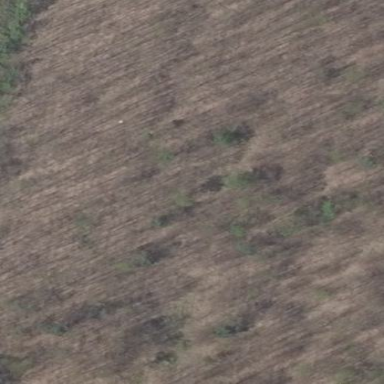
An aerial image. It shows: Patch of scrub vegetation.